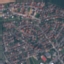
Label: Residential